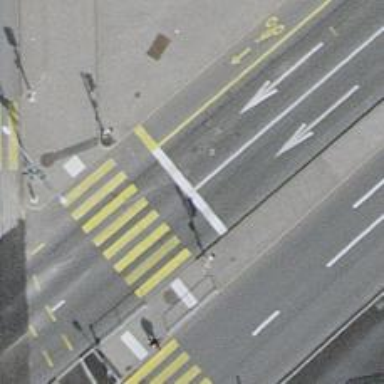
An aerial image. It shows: Road with traffic signals.